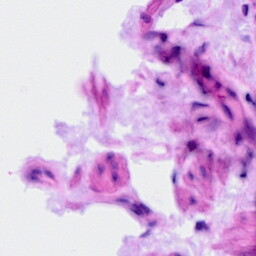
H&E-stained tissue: Ovarian